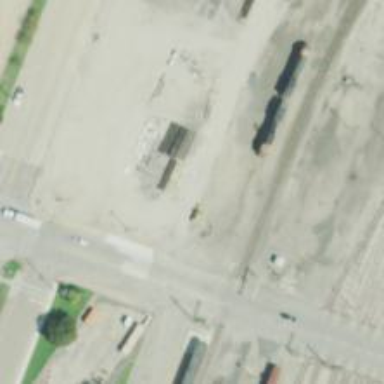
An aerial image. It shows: Historic railway building.